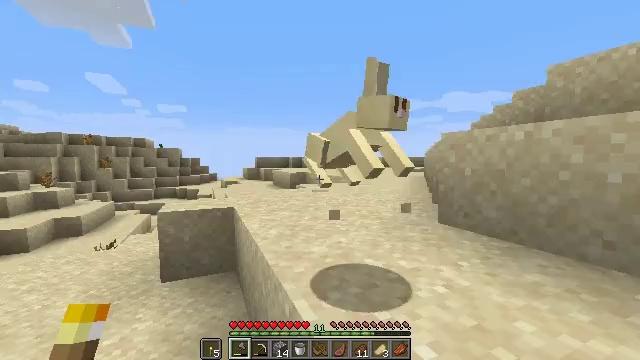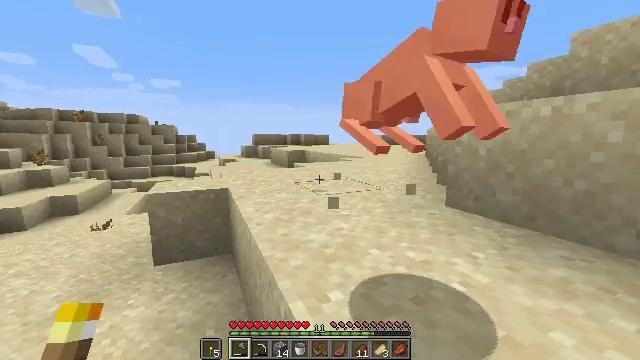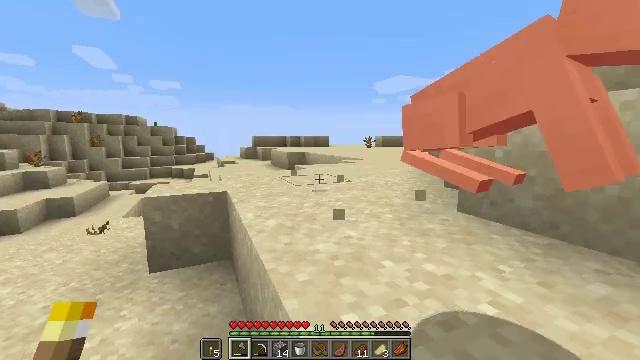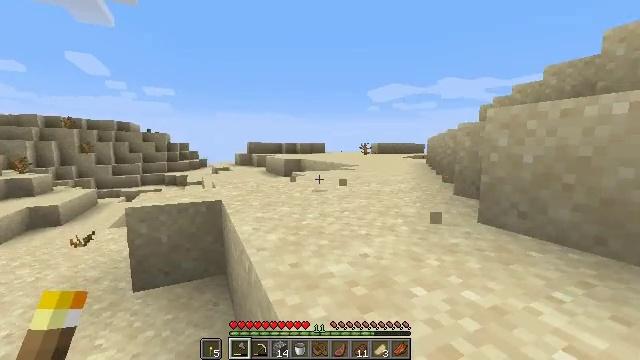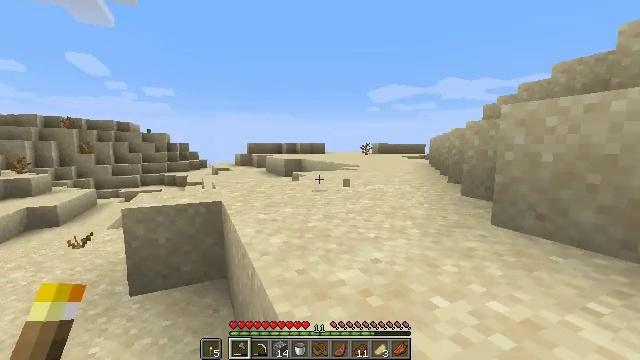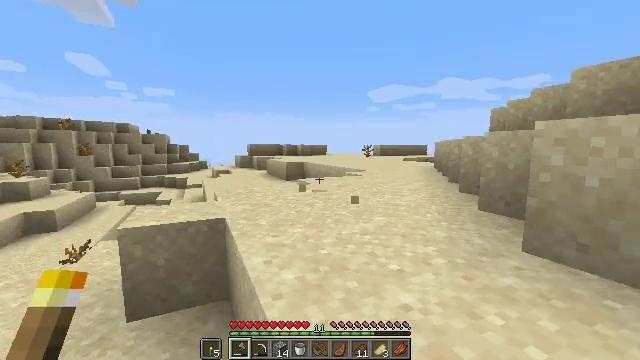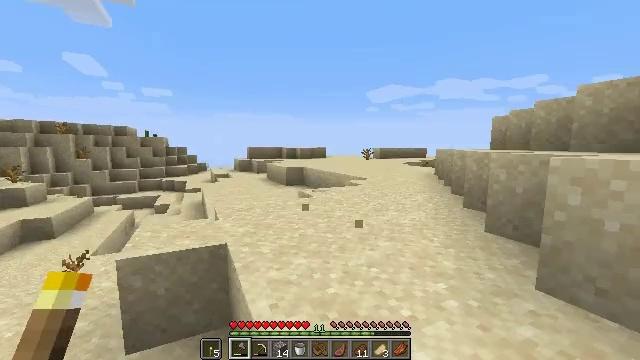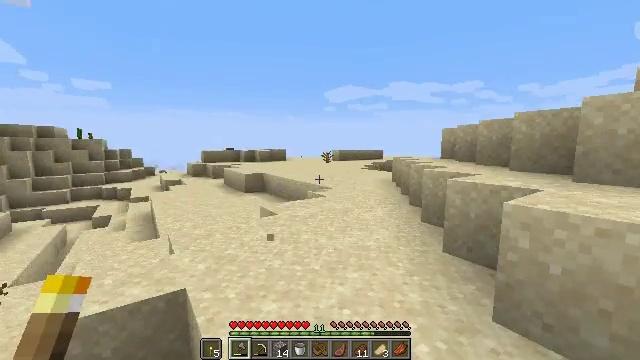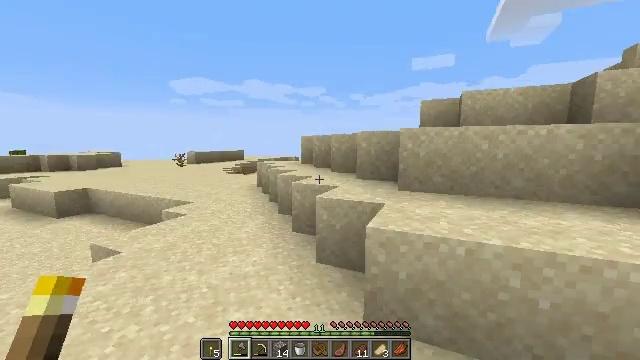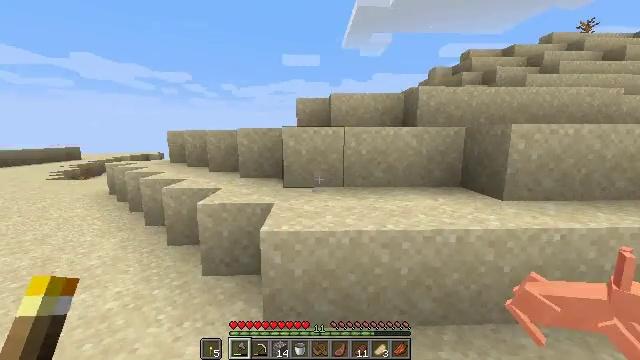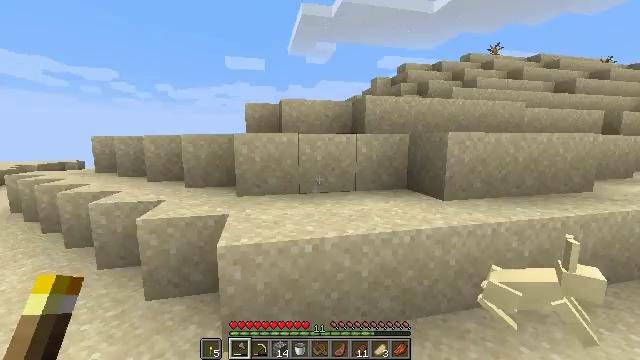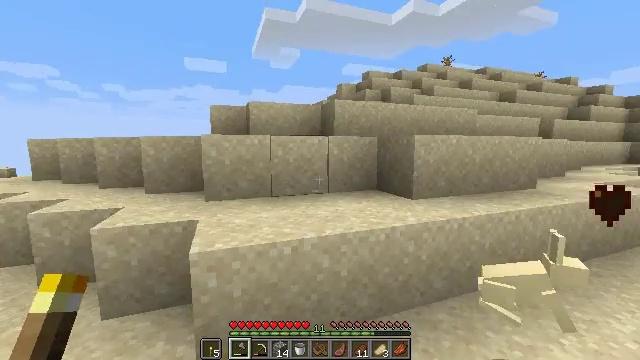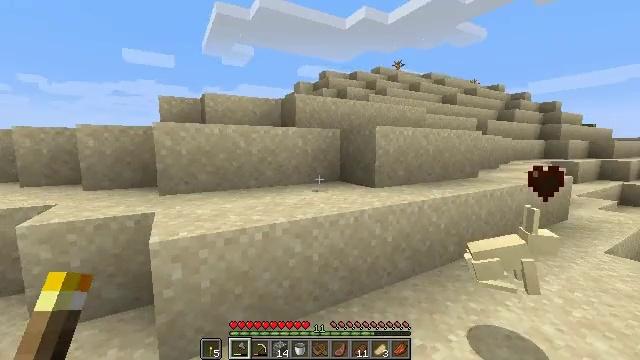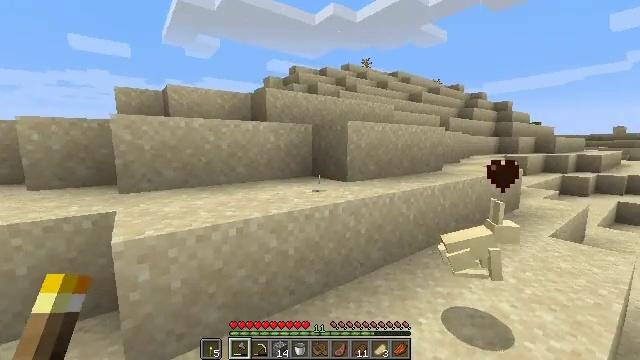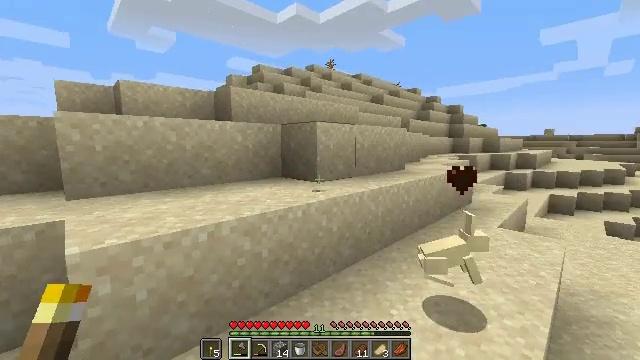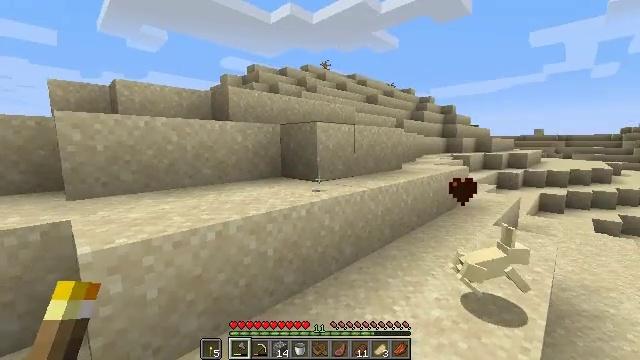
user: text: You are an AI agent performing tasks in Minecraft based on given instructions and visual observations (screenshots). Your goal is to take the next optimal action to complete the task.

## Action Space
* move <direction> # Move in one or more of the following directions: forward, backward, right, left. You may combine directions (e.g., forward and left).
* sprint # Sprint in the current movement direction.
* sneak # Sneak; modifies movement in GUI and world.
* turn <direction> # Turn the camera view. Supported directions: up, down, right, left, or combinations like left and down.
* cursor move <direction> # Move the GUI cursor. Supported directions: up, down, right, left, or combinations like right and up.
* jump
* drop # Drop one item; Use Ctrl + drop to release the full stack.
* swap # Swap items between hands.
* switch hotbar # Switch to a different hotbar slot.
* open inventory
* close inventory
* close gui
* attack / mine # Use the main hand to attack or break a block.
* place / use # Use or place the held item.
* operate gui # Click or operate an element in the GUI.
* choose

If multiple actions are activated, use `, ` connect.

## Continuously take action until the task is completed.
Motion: motion action
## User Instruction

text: Hunt a rabbit.
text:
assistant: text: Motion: move forward, turn down, attack / mine
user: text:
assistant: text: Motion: move forward, attack / mine
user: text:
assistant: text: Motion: move forward, turn right and up, attack / mine
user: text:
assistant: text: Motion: move forward
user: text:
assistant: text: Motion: move forward, jump
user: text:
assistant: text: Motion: move forward, jump
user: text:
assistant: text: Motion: move forward, turn right, jump
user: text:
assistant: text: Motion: move forward, turn right, jump
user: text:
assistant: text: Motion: move forward, turn right and down
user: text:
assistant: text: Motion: turn right and up
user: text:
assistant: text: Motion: turn right and up
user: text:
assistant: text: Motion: turn right
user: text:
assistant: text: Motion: turn right
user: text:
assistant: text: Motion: turn right
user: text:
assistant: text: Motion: turn right
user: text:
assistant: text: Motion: turn right
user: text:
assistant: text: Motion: turn right
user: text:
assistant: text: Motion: move forward, turn right
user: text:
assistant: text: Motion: move forward, turn right
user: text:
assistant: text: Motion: move forward, turn right
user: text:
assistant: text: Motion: move forward, turn right and down
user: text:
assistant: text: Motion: move forward, turn right and down
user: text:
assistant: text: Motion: move forward, turn right and down
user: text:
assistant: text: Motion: turn right and down
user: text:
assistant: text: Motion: turn right
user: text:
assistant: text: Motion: turn right
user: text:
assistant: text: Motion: move forward, turn right
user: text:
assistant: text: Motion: move forward, turn right and up
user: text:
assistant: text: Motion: move forward, turn right
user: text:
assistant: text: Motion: move forward